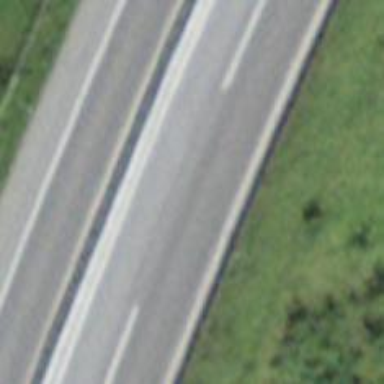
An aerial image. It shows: Asphalt motorroad with trunk classification.